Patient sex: F
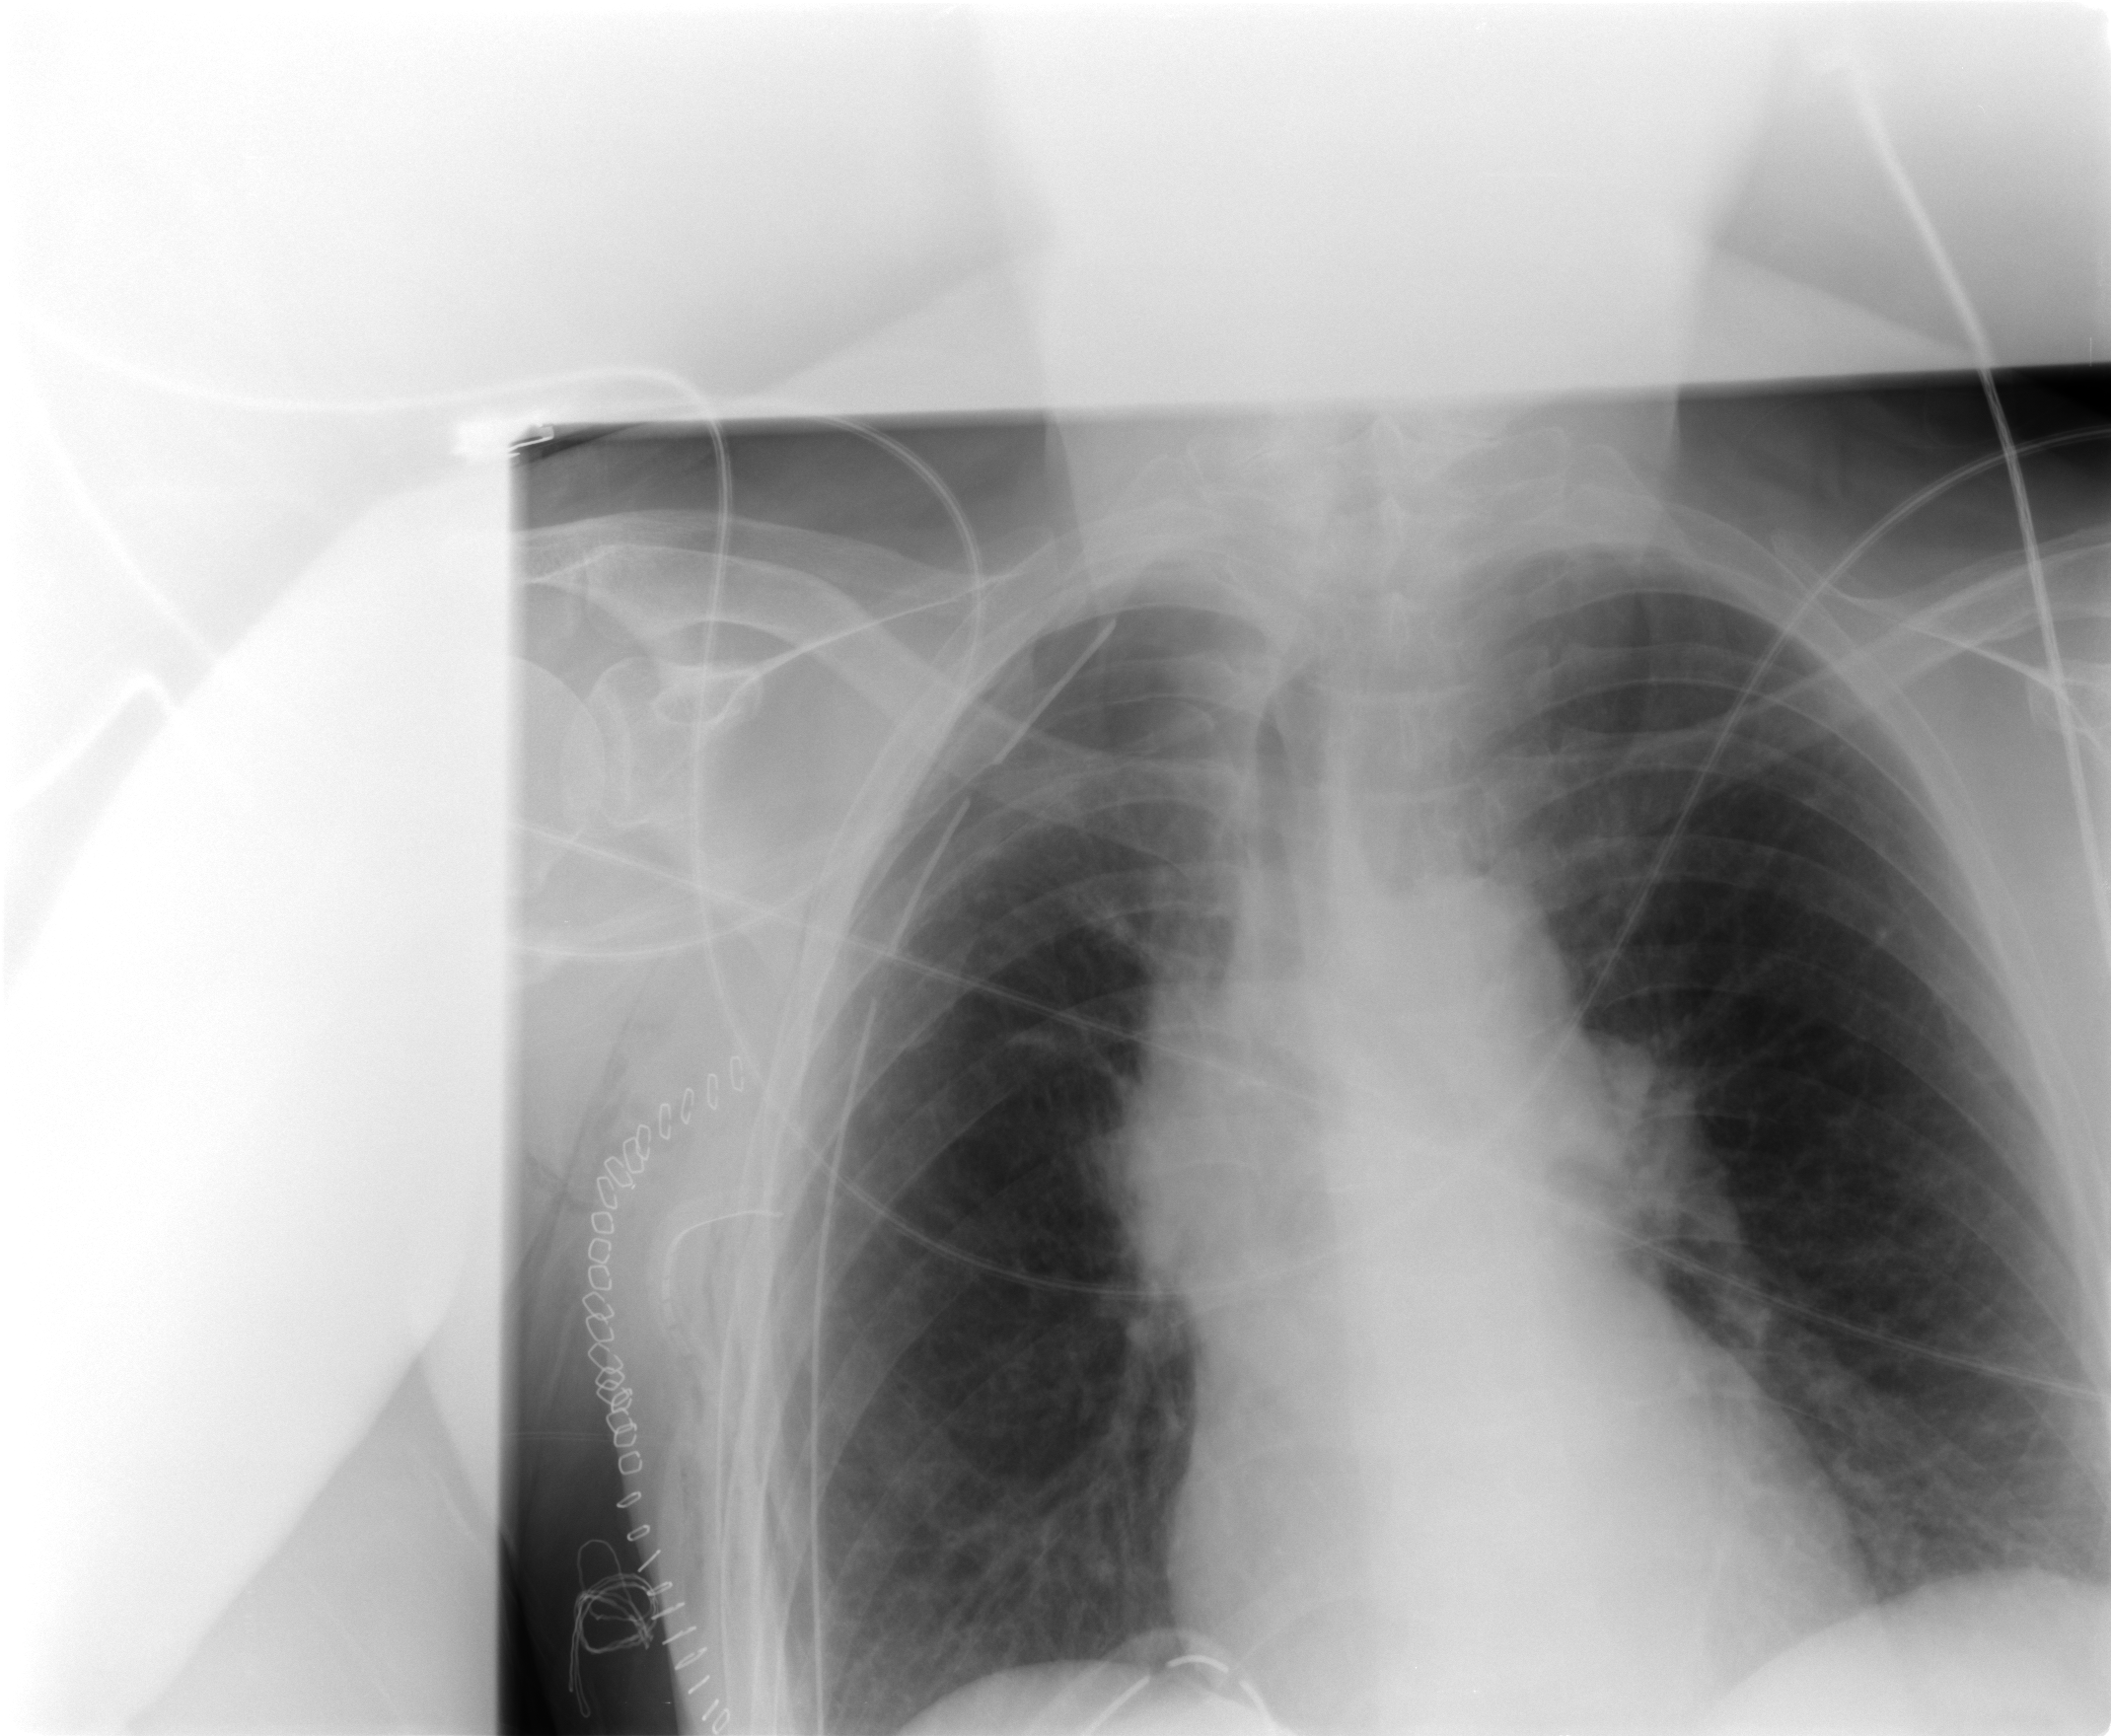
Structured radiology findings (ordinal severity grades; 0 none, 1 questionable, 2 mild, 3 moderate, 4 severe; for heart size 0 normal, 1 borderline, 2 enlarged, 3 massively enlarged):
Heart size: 0
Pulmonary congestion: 2
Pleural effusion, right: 0
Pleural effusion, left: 0
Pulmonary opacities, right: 0
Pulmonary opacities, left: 0
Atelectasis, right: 0
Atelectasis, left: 0